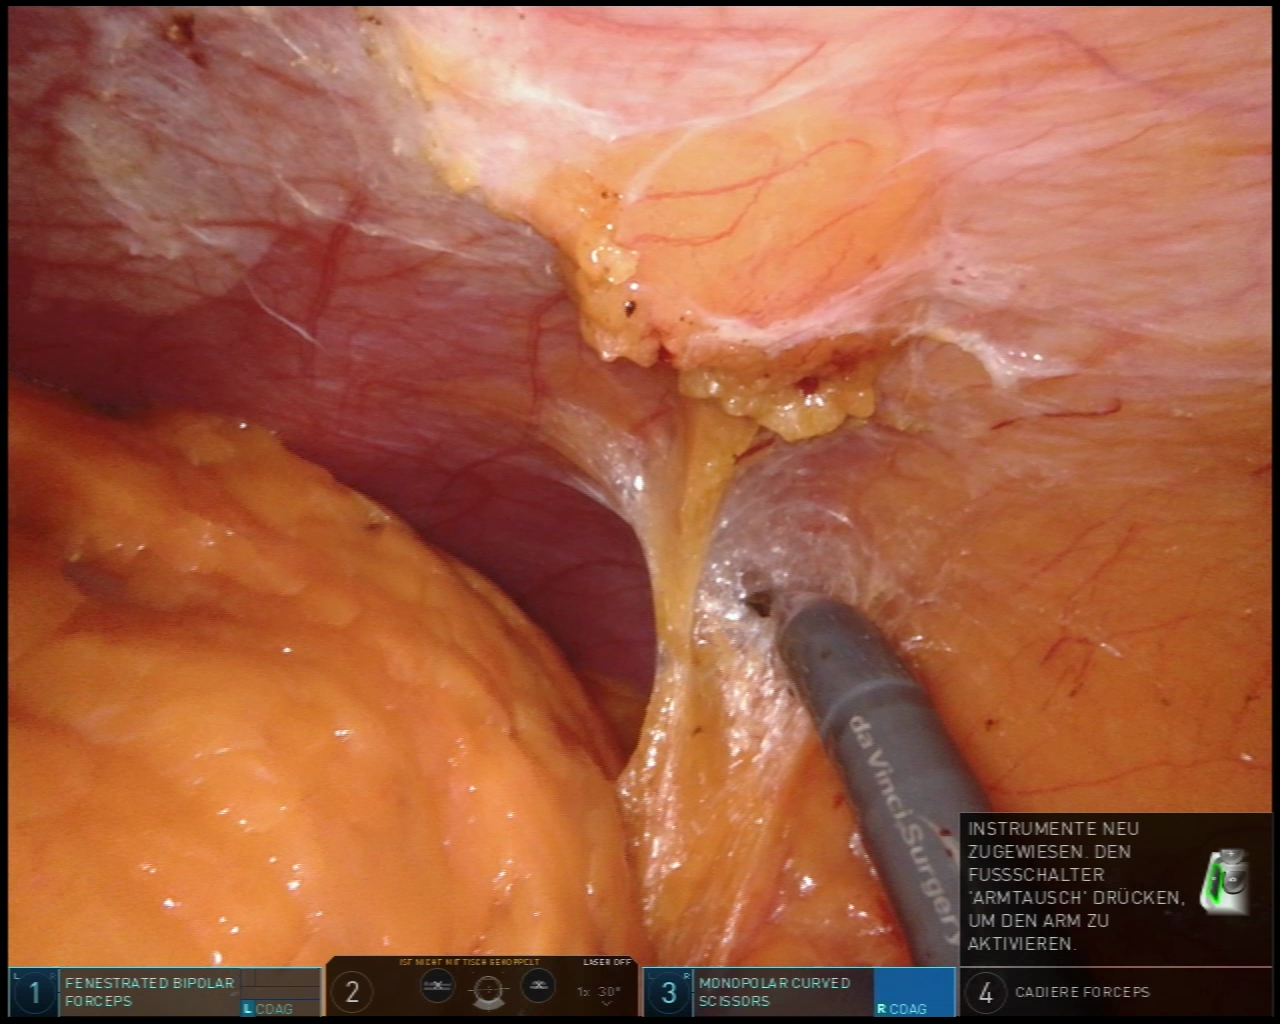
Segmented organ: abdominal_wall
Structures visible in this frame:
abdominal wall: yes
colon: no
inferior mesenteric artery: no
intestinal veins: no
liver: no
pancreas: no
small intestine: no
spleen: no
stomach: no
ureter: no
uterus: no
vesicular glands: no